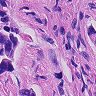
Metastatic tissue present: yes